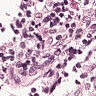
Metastatic tissue present: no